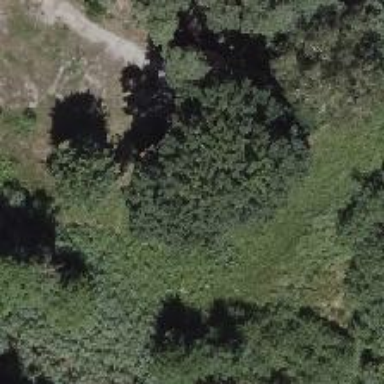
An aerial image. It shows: Broadleaved tree with lush foliage.